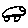
Label: car